Field crop: maize
Growth stage: 2
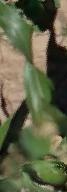
Species: maize